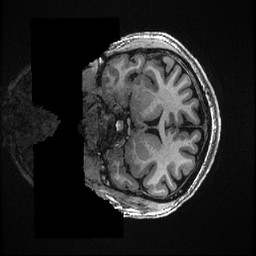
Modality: T1w
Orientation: coronal
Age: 29
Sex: female
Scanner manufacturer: ge
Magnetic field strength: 3 T
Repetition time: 0.008096 s
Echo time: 0.003548 s